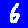
Digit: 6